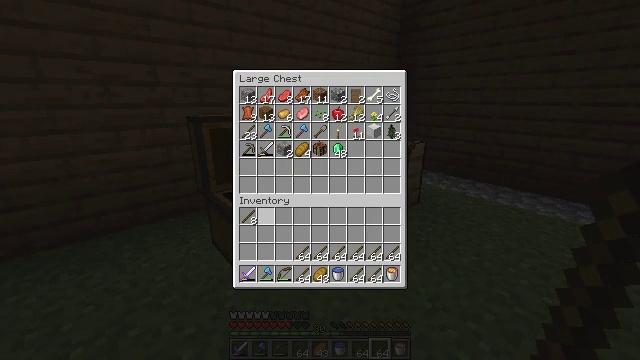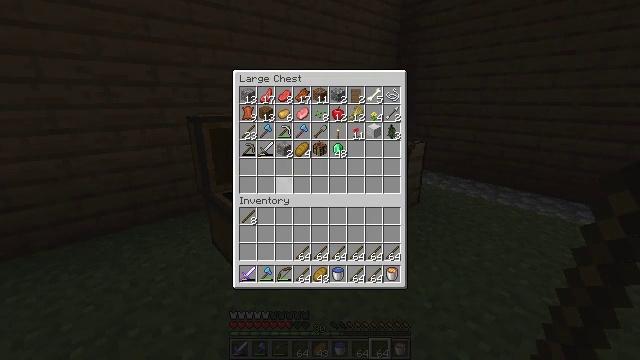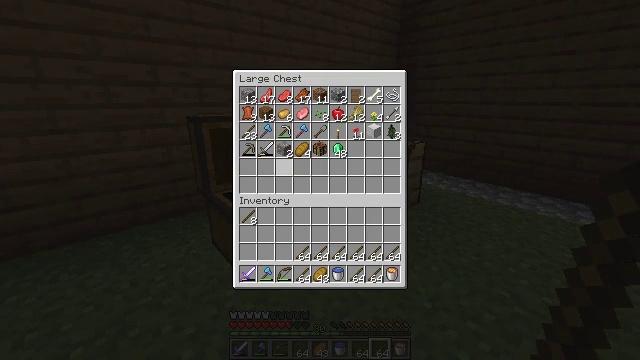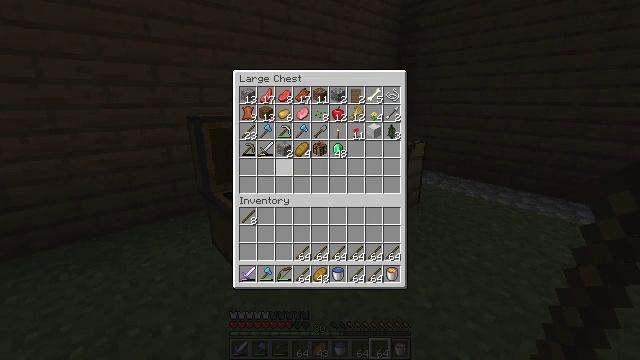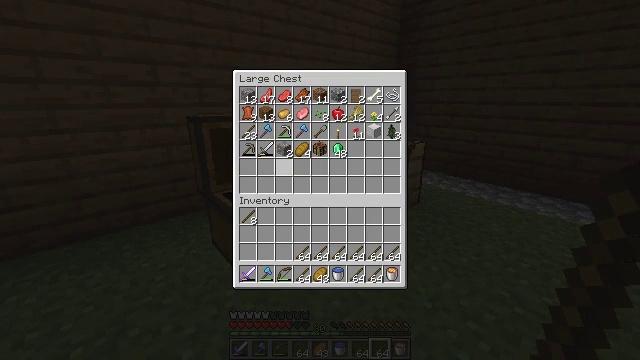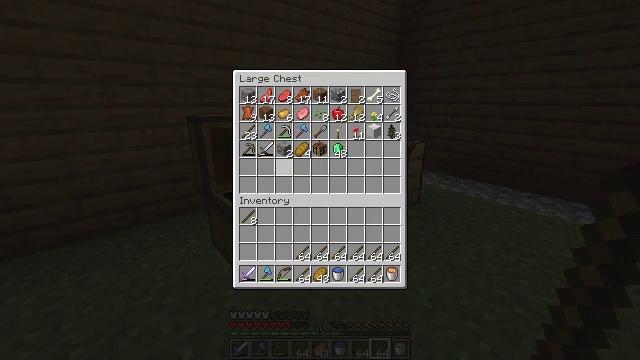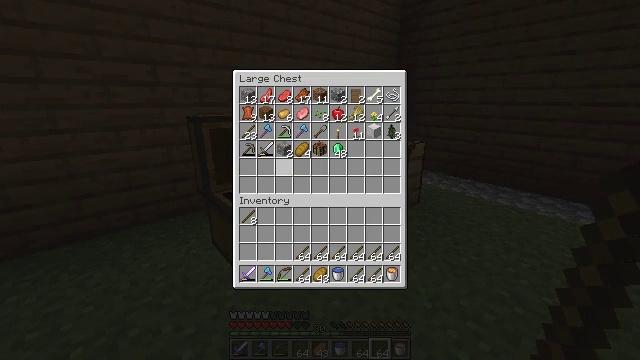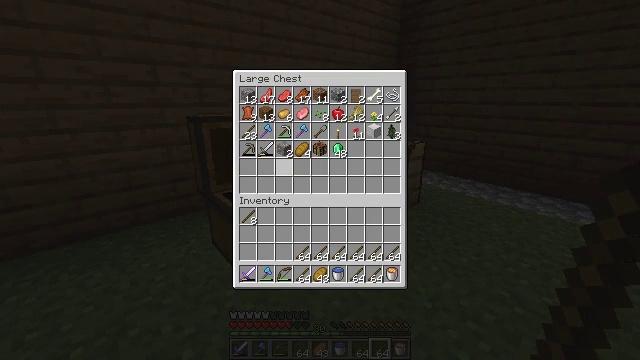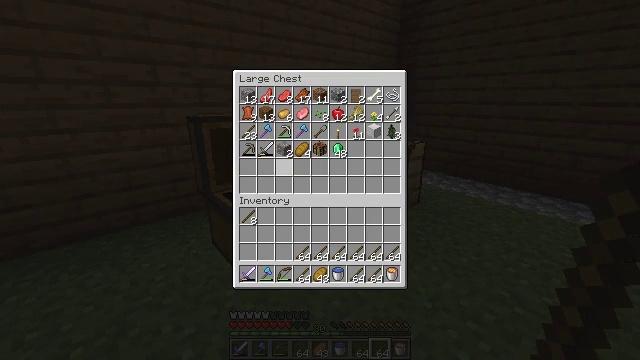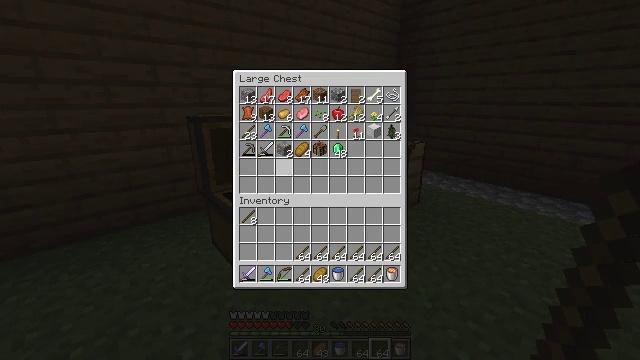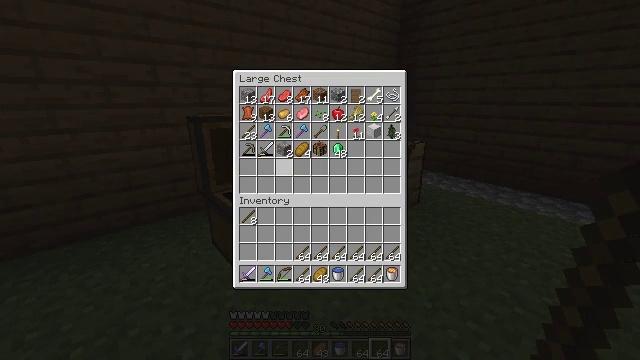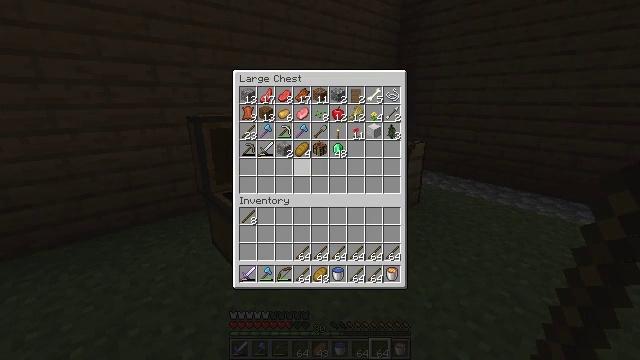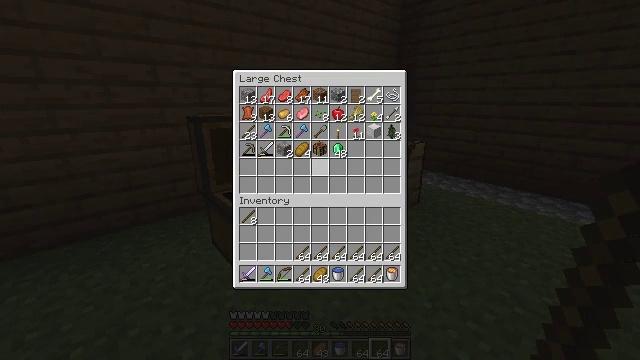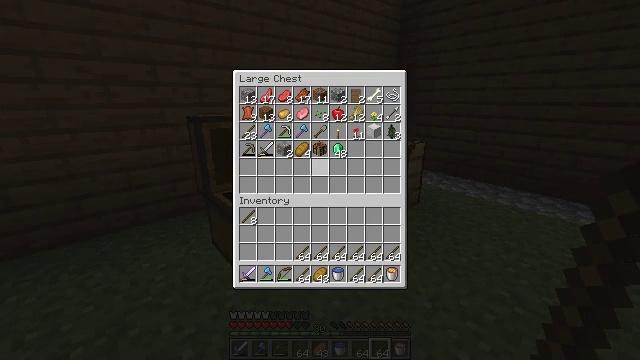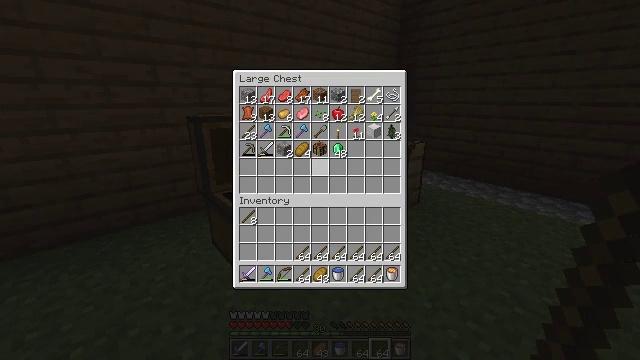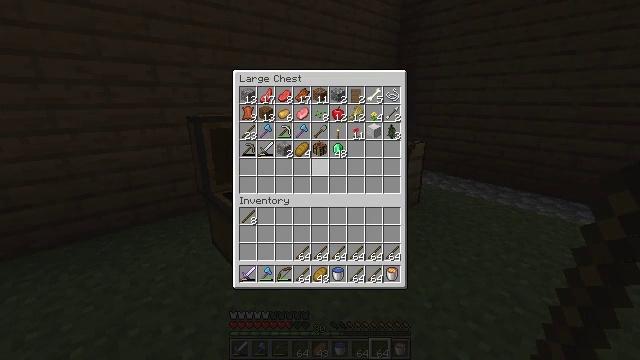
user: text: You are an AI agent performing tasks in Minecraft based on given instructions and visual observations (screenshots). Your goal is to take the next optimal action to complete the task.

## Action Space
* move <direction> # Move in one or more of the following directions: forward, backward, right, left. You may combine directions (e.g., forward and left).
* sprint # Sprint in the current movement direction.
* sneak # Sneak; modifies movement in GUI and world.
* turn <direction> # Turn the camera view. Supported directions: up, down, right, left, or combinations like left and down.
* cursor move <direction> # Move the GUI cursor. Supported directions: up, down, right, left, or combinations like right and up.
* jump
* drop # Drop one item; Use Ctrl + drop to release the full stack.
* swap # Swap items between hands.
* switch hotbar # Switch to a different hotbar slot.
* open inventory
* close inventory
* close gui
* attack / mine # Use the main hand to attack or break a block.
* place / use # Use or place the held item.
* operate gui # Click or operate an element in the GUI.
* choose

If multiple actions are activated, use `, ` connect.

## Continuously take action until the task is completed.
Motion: motion action
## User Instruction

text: Make a diamond axe at the crafting table.
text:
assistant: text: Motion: sneak, cursor move right and up
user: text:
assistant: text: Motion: sneak, cursor move up
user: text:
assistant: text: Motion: no_op
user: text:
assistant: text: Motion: no_op
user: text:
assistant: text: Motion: no_op
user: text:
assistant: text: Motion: no_op
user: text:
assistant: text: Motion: no_op
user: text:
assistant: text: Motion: no_op
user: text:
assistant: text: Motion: no_op
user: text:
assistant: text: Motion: no_op
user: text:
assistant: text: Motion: no_op
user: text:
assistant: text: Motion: cursor move right and down
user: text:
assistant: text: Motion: no_op
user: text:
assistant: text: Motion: no_op
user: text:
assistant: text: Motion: no_op
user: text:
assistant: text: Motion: no_op
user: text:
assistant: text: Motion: no_op
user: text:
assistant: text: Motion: no_op
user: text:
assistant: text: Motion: cursor move right
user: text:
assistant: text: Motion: cursor move right
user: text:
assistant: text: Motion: cursor move right
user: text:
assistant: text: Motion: no_op
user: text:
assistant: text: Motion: no_op
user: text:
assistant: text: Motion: no_op
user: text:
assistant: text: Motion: cursor move left
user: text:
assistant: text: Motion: no_op
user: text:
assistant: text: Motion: no_op
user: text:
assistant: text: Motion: no_op
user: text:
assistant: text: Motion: no_op
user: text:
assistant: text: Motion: no_op